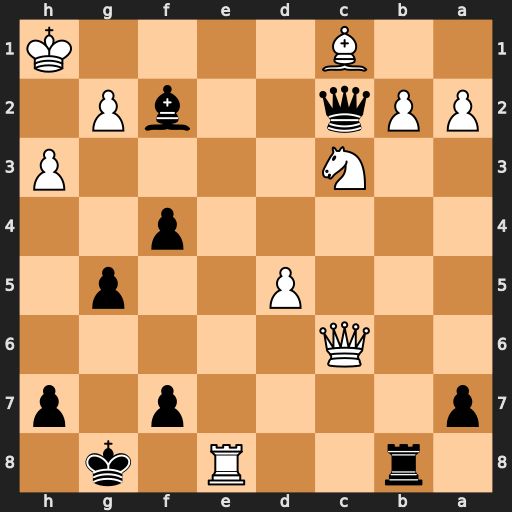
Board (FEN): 1r2R1k1/p4p1p/2Q5/3P2p1/5p2/2N4P/PPq2bP1/2B4K
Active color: b
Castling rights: -
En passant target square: -
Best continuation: Kg7 Bxf4 gxf4